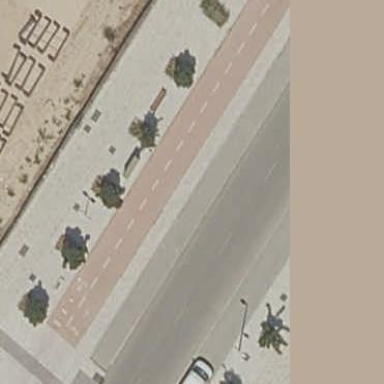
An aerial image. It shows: Street-side parking area.